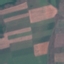
Land use / land cover class: AnnualCrop